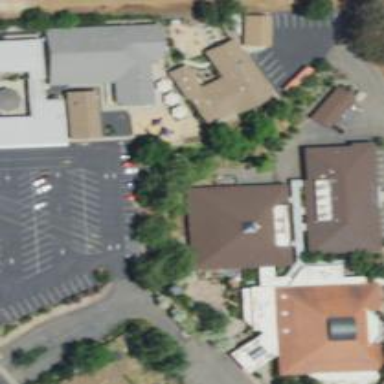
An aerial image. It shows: School.